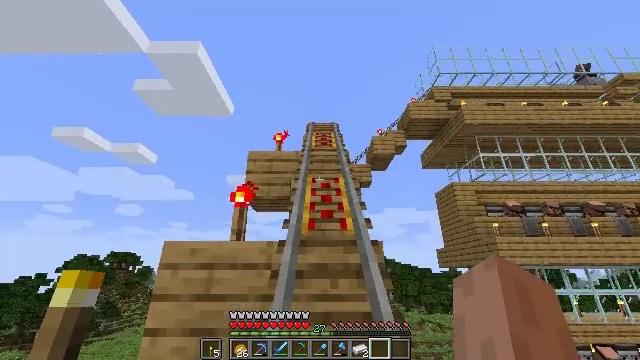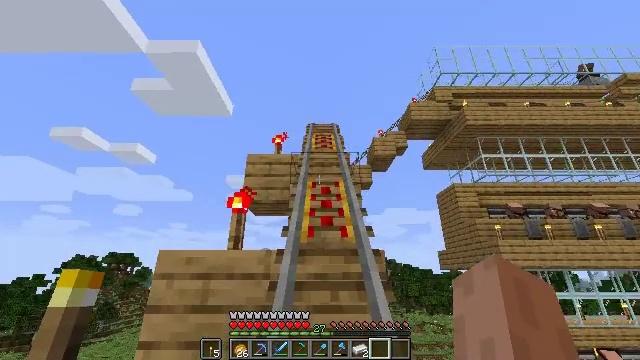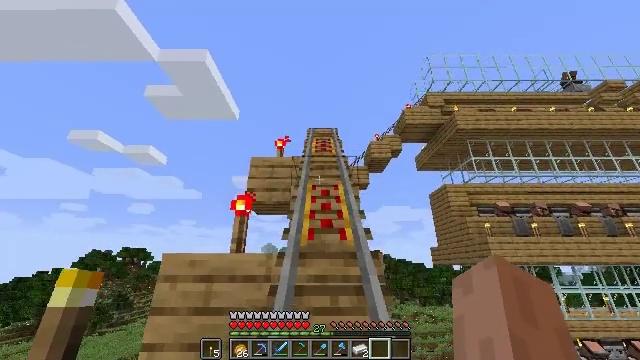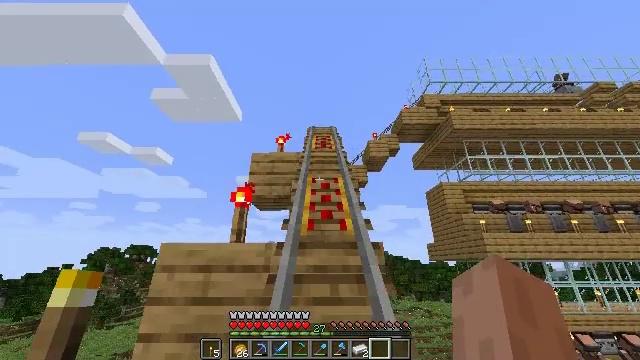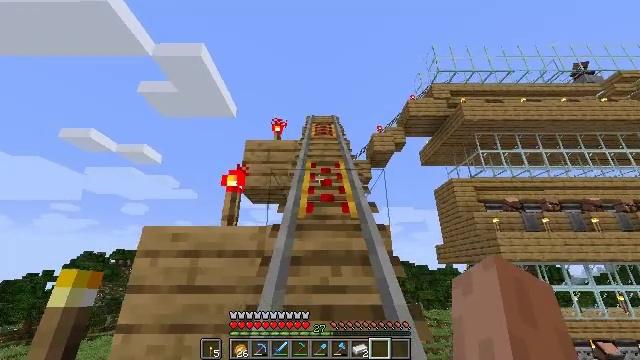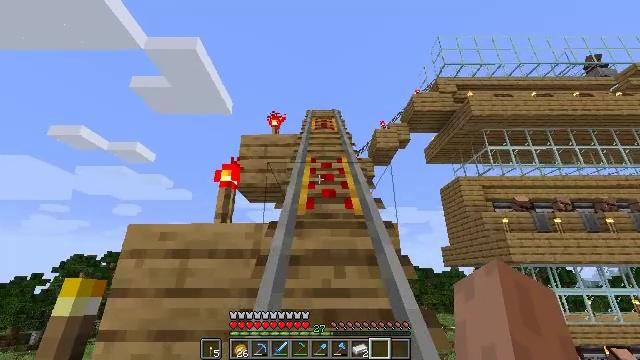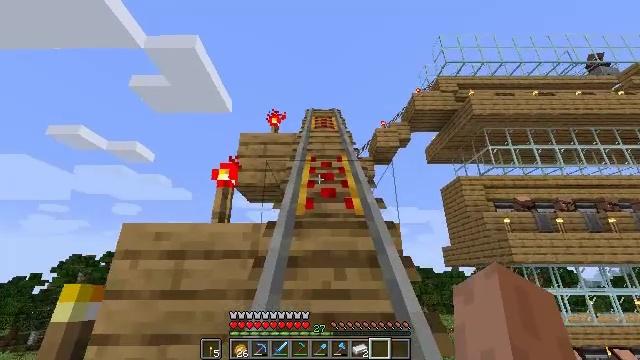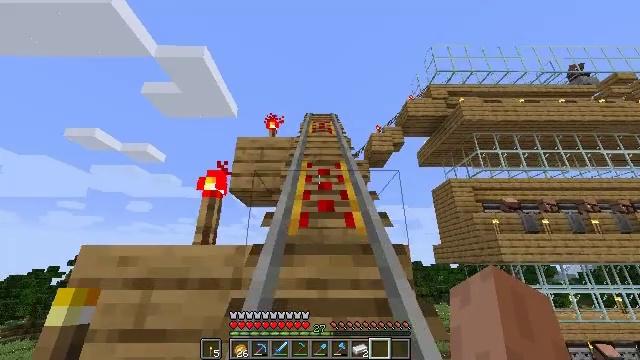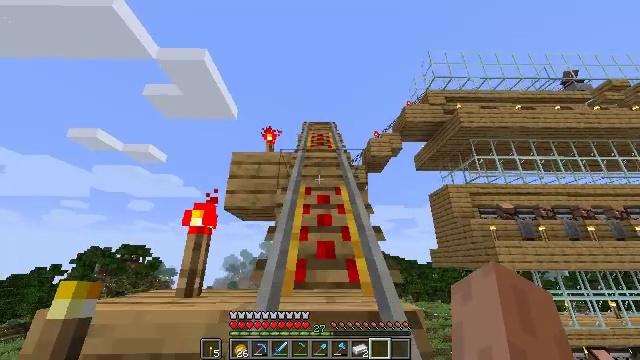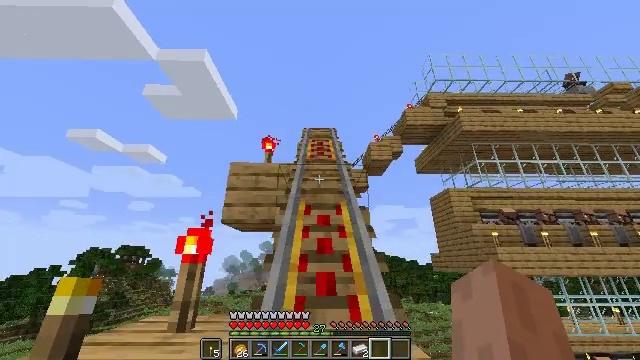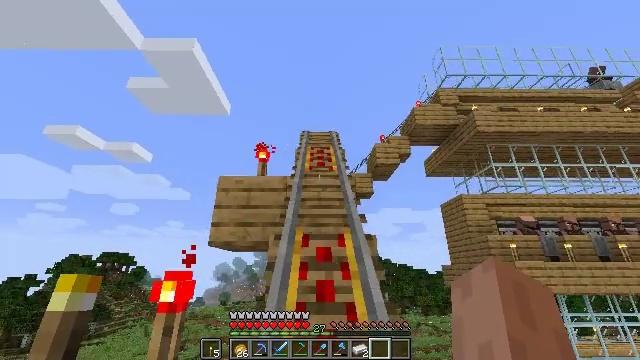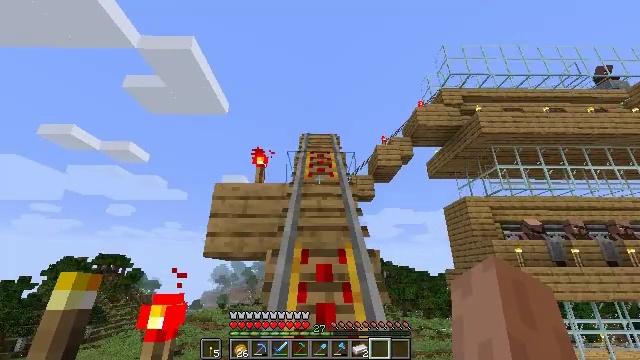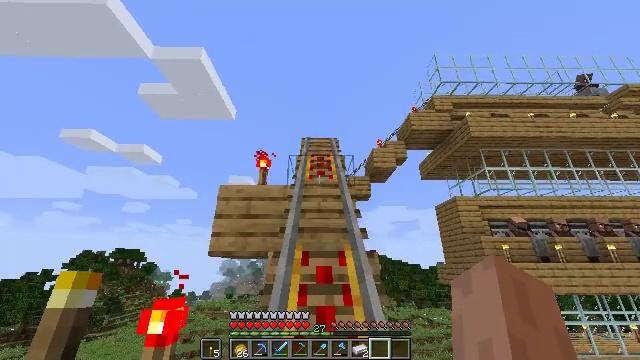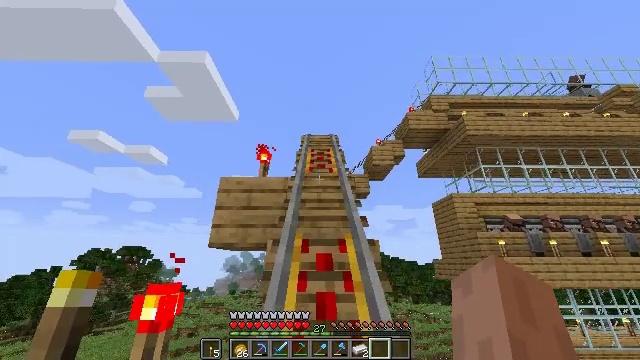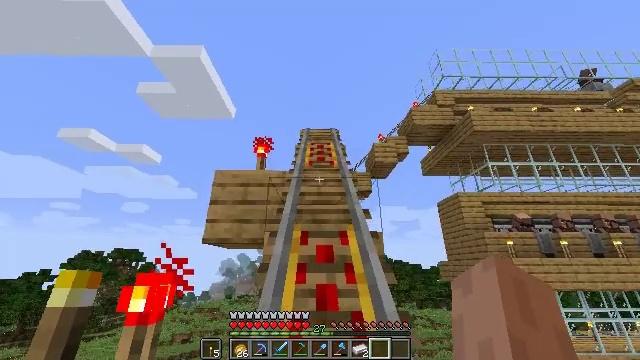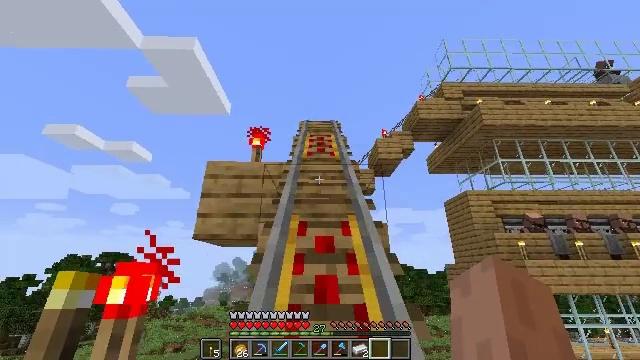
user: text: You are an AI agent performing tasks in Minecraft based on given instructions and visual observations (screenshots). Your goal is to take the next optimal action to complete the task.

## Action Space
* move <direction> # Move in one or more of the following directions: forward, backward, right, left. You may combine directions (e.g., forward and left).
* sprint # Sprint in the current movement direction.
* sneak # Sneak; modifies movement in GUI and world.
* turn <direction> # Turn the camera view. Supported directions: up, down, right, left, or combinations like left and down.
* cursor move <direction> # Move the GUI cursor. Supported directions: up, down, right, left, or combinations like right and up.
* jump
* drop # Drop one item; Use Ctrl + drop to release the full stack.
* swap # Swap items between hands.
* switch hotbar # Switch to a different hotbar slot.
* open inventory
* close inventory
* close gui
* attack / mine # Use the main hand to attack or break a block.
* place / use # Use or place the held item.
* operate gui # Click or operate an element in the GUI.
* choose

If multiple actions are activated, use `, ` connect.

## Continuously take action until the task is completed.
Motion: motion action
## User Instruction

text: Mine the glass to clear the view.
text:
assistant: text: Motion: move forward, sprint, jump
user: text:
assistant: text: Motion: move forward, sprint, jump
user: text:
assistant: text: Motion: move forward, jump
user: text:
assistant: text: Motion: move forward, jump
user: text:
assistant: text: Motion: move forward, jump
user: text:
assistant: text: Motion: move forward, jump
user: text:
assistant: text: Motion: move forward, jump
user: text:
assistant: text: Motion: move forward, sprint, jump
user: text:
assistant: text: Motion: move forward, sprint, jump
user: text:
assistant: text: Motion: move forward, sprint, jump
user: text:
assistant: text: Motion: move forward, sprint, jump
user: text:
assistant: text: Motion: move forward, jump
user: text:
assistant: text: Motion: move forward, jump
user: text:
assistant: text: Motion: move forward, jump
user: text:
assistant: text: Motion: move forward, jump
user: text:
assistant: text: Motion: move forward, jump
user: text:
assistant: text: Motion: move forward, sprint, jump
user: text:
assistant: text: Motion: move forward, sprint, jump
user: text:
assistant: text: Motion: move forward, sprint, jump
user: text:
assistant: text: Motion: move forward, sprint, jump
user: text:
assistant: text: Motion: move forward, jump
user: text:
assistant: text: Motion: move forward, jump
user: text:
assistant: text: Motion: move forward, jump
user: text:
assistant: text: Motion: move forward, jump
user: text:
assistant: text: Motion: move forward, jump
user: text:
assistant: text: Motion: move forward, jump
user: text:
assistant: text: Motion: move forward, sprint, jump
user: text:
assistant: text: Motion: move forward, sprint, jump
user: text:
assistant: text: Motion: move forward, sprint, jump
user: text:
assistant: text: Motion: move forward, sprint, jump